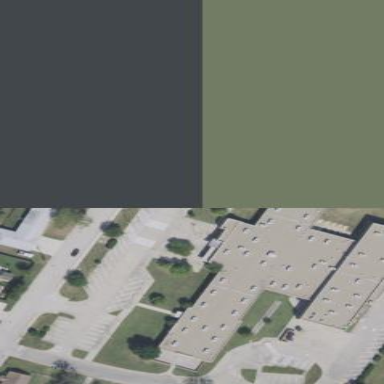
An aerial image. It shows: School building.